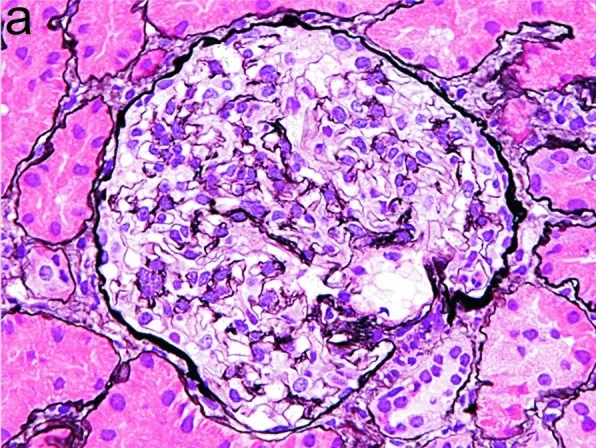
A: Light microscopy images from the third renal biopsy specimen showing minor glomerular abnormalities.
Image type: pathology (methenamine_silver)